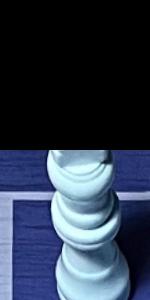
Label: King_White